Question: I am using the 'UITableView' in a menu drawer and changing the place of the UITableView upon clicking the menu button.
The 'UITableViewDataSource' is working, the 'UITableViewDelegate' are not working.
I set the delegate from story board and inside view controller still
the 'didSelectRowAtIndexPath' is not getting called.
'''
-(void) showMenu{
isMenuShown = YES;
[_drawerButton setImage:[UIImage imageNamed:@"v_drawer_menu"]];
[UIView beginAnimations:nil context:nil];
[UIView setAnimationDuration:0.5];
self.view.frame = CGRectMake(220, self.view.frame.origin.y, self.view.frame.size.width, self.view.frame.size.height);
_tableView.frame = CGRectMake(0, self.view.frame.origin.y, 220, self.view.frame.size.height);
self.menuView.frame = CGRectMake(0, self.view.frame.origin.y, 220, self.view.frame.size.height);
_menuView.userInteractionEnabled = YES;
_tableView.userInteractionEnabled = YES;
_tableView.delegate = self;
[UIView commitAnimations];
}
'''

Help appreciated.
The issue is ,
I was moving the base view so all interactions were on base with with x position from 220 hence the table view interactions were not working, I changed the view hierarchy in story board and used the 'bringSubviewToFront' method of view to make it working.
Thank you :)
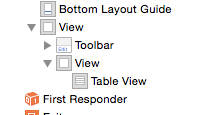
Answer: If 'didSelectRowAtIndexPath' is not getting then there may be one of the following reason.
1. delegate is not set. This I understand is set properly to the file owners.
2. There may be a UI control in the table view cell which is as same size as the cell.
3. A UIView which can respond to touch in the responder chain.
4. Or may be the table view is allowsSelectionDuringEditing is flase.